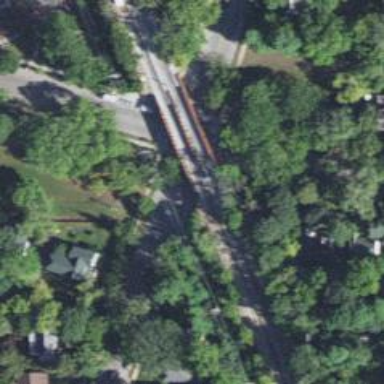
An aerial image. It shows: Viaduct bridge for electrified rail.